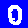
Digit: 0